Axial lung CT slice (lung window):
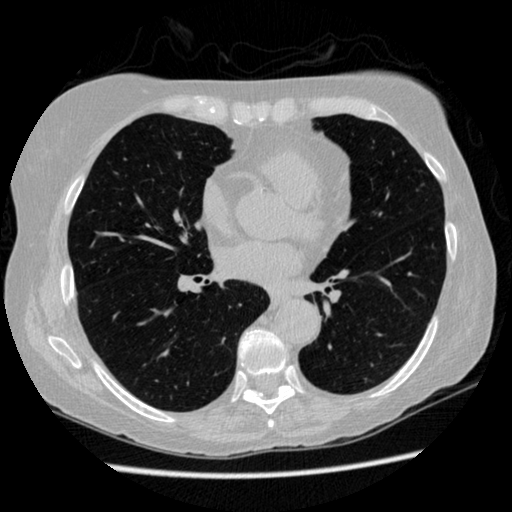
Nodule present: no